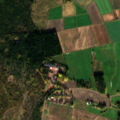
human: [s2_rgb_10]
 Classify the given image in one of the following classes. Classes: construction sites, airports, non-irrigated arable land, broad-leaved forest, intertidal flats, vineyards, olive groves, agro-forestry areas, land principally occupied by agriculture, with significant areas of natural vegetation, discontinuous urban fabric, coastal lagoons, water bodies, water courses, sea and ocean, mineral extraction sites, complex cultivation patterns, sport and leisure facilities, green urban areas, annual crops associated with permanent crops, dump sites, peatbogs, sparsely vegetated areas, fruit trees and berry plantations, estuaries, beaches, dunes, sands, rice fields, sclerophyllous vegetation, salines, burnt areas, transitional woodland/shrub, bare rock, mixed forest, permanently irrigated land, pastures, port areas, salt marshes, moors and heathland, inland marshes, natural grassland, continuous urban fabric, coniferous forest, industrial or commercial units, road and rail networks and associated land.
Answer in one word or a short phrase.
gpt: non-irrigated arable land, coniferous forest, mixed forest, transitional woodland/shrub